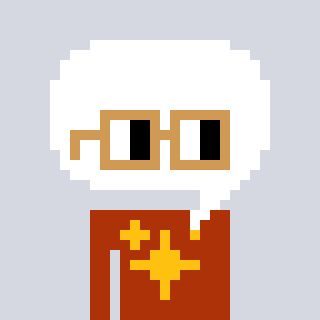
a pixel art character with square brown glasses, a speech bubble-shaped head and a hotbrown-colored body on a cool background